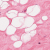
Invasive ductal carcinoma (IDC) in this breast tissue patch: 0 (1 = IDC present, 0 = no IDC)